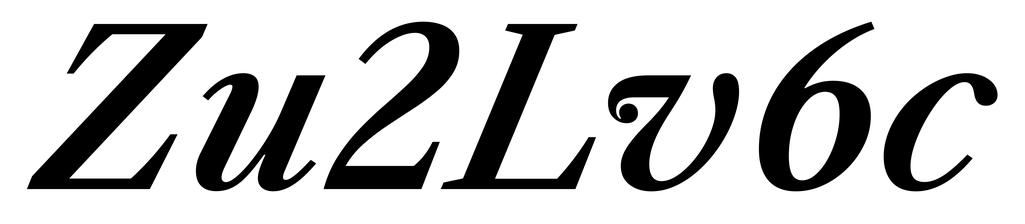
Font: LibreCaslonText-Italic_SemiBold_Italic